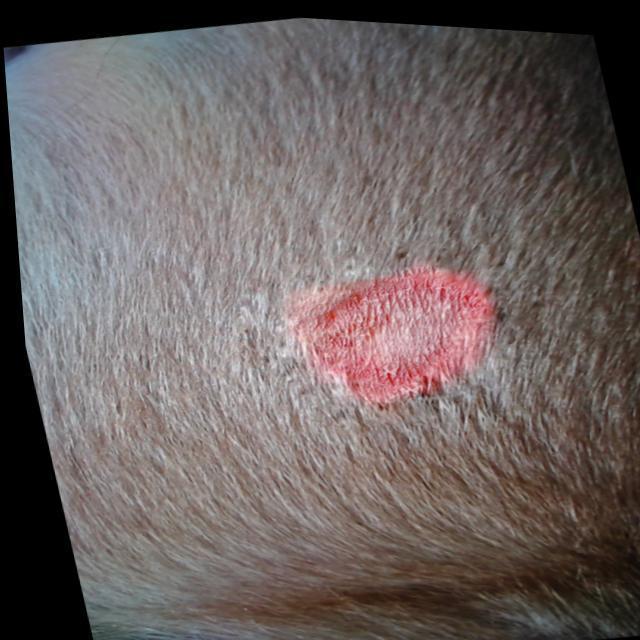
Canine ringworm (Dermatophytosis) — fungal infection caused by Microsporum or Trichophyton. Presents with circular alopecia, scaling, crusting, and broken hairs.